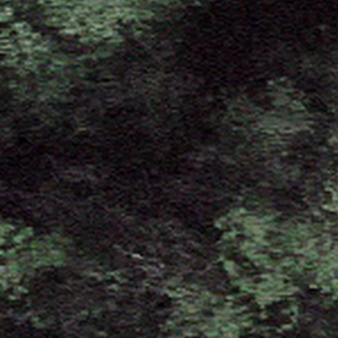
Label: other